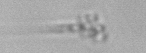
Label: detritus